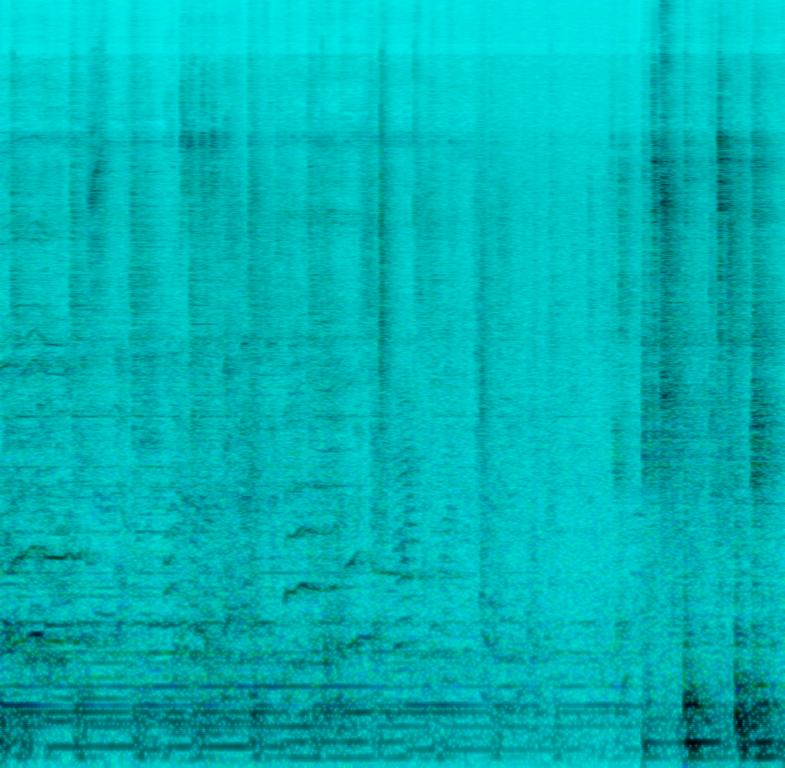
This is a live recording of an instrumental electronic music beat. The rhythmic foundation of the beat consists of a simple medium tempo electronic drum beat. There are sounds coming from the background resembling a restaurant. It is a minimal-sounding groovy beat that is also danceable. With the removal of ambient sounds and a clean mix, this track could be used in the soundtrack of a TV show with an urban setting.